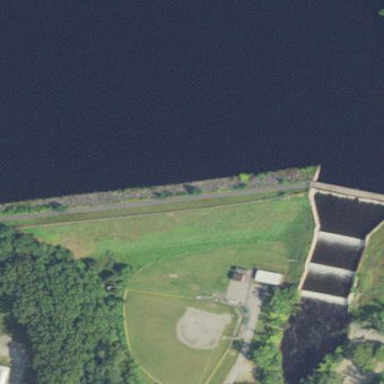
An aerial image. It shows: Dam along waterway.